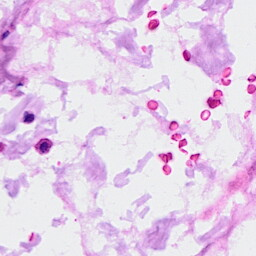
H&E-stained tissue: Ovarian